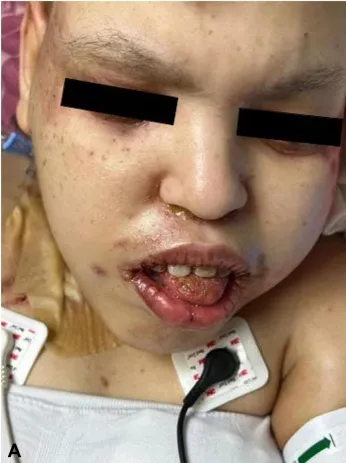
Acrodermatitis dysmetabolica and acquired acrodermatitis enteropathica lesions. Erythematous brownish patch with peripheral scale and thin-crusted plaques on. The peri-nasal, peri-ocular, and ,peri-oral regions.
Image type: medical_photograph (other_medical_photograph)